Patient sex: F
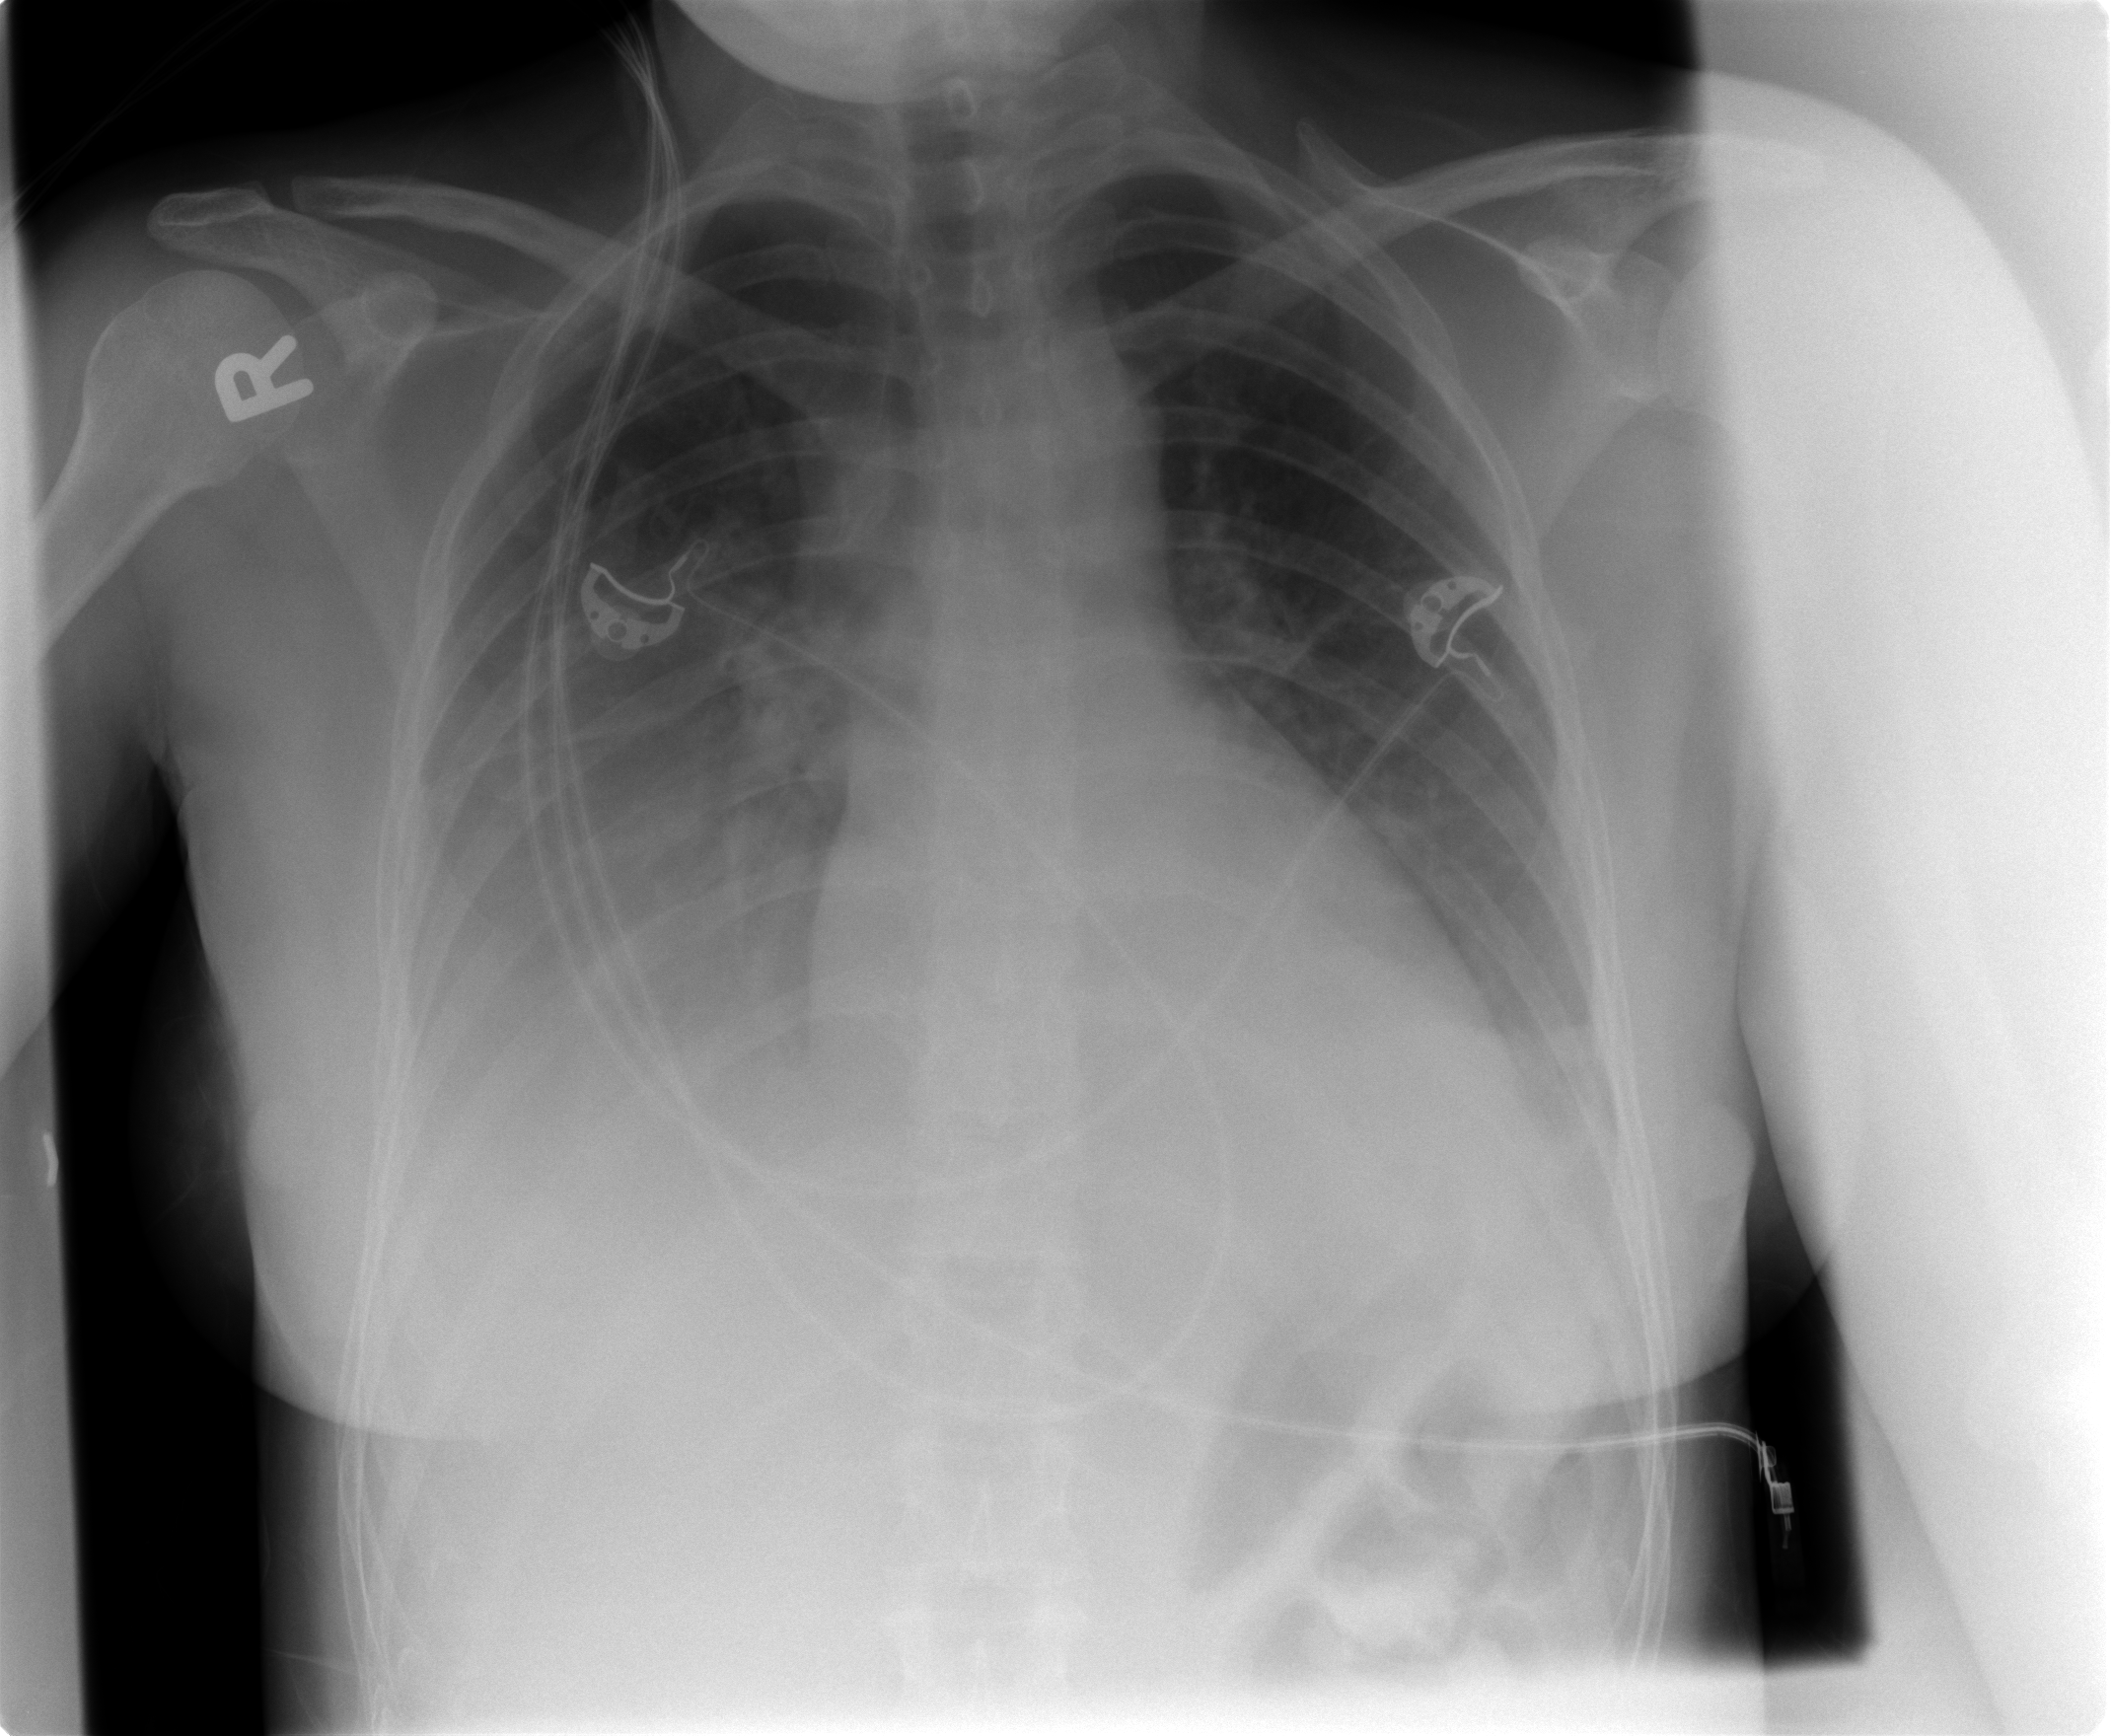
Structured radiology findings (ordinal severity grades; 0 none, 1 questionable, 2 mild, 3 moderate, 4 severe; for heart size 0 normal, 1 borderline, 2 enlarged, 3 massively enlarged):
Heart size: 0
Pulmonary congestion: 0
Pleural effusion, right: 3
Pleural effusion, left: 2
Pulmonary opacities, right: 0
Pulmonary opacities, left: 0
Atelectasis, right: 2
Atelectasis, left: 2